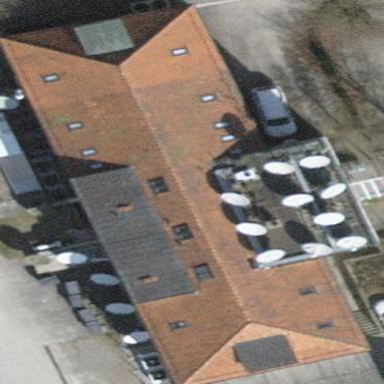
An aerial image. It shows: Office building.